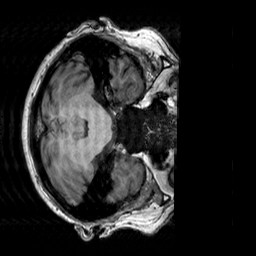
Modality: T1w
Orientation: axial
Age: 65
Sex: female
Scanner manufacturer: siemens
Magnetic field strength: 3 T
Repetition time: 2.3 s
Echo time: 0.00303 s